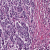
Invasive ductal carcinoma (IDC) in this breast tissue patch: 1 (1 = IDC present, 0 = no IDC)